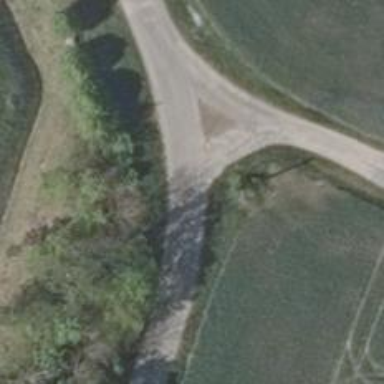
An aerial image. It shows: Compacted grade1 track road.